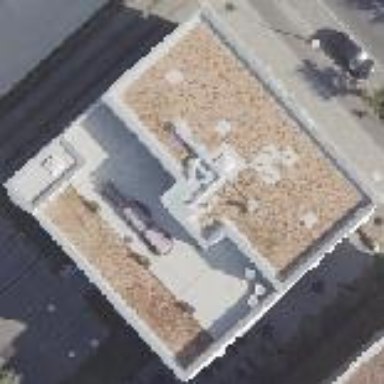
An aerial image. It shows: Office building with flat roof.